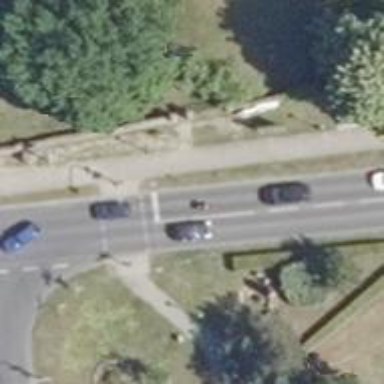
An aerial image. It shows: Road with traffic signals.